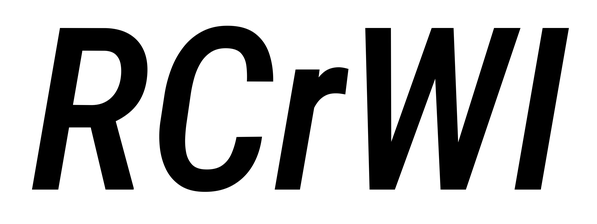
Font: Roboto-Italic_Condensed_Medium_Italic